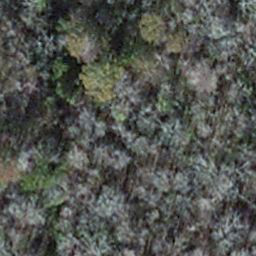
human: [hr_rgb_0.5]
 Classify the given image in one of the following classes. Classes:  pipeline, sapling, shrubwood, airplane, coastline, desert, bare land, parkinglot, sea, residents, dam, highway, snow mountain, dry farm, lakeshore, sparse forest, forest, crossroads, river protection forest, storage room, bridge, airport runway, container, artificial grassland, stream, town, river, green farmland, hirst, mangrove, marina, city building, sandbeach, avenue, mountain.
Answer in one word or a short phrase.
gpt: sapling